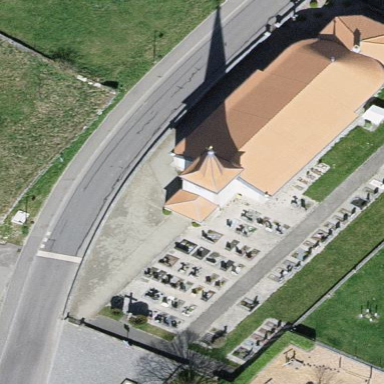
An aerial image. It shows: Church which is place of worship.